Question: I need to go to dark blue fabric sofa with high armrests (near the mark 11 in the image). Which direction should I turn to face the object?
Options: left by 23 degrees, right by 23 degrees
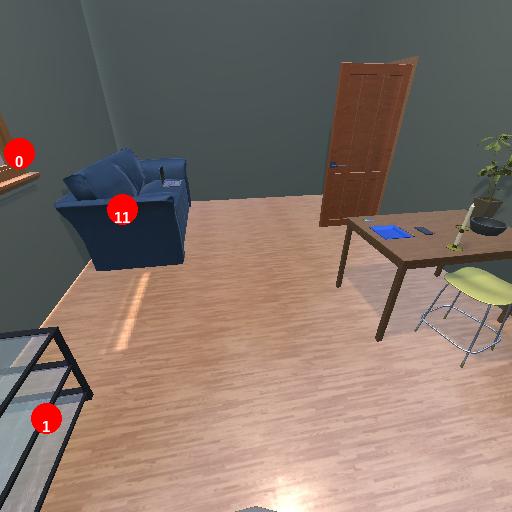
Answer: left by 23 degrees